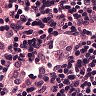
Metastatic tissue present: no